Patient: sex M, age 63
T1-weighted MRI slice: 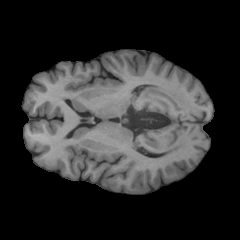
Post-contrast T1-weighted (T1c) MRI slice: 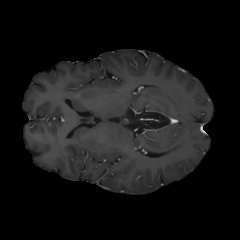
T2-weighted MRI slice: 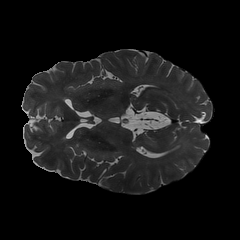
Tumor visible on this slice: no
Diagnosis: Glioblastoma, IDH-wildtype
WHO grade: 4